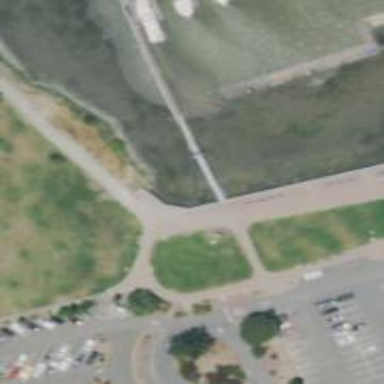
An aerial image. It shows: Footway leading to man-made pier.